Question: Here is my little test application that produces an Excel 2007 XLSX file:
'''
uses
Excel2007;
function CreateExportExcelWorkbook(AApp: ExcelApplication; ALCID: Integer): ExcelWorkbook;
var
OldDefaultSaveFormat: XlFileFormat;
begin
OldDefaultSaveFormat := AApp.DefaultSaveFormat;
AApp.DefaultSaveFormat := xlOpenXMLWorkbook;
try
Result := AApp.Workbooks.Add(xlWBATWorksheet, ALCID);
finally
AApp.DefaultSaveFormat := OldDefaultSaveFormat;
end;
end;
procedure FixTopRows(AApp: ExcelApplication; ARowCount: Integer);
var
ActiveWindow: Window;
begin
ActiveWindow := AApp.ActiveWindow;
ActiveWindow.SplitColumn := 0;
ActiveWindow.SplitRow := ARowCount;
ActiveWindow.FreezePanes := True;
end;
procedure TForm1.Button1Click(Sender: TObject);
const
cRowCount = 200;
cColCount = 10;
var
LCID: Integer;
ExcelApp: ExcelApplication;
Workbook: ExcelWorkbook;
Worksheet: ExcelWorksheet;
i, j: Integer;
FVarArray: Variant;
Cell1, Range: ExcelRange;
begin
LCID := GetUserDefaultLCID;
ExcelApp := CoExcelApplication.Create;
try
ExcelApp.Visible[LCID] := False;
ExcelApp.UserControl := False;
ExcelApp.DisplayAlerts[LCID] := False;
Workbook := CreateExportExcelWorkbook(ExcelApp, LCID);
Worksheet := Workbook.Worksheets.Item[1] as ExcelWorksheet;
FVarArray := VarArrayCreate([0, cRowCount - 1, 0, cColCount - 1], varVariant);
for j := 0 to cColCount - 1 do
FVarArray[0, j] := Format('Column %d', [j]);
for i := 1 to cRowCount - 1 do
for j := 0 to cColCount - 1 do
FVarArray[i, j] := 100 * i + j;
Cell1 := Worksheet.Cells.Range['A1', 'A1'];
Range := Worksheet.Range[Cell1, Cell1.Offset[cRowCount - 1, cColCount - 1]];
Range.Value[EmptyParam] := FVarArray;
VarClear(FVarArray);
Range.EntireColumn.AutoFit;
FixTopRows(ExcelApp, 1);
Range := Worksheet.Range[Cell1, Cell1.Offset[0, cColCount - 1]];
//Range := Cell1.EntireRow;
//Range.AutoFilter(1, 'All', EmptyParam, EmptyParam, True);
Workbook.SaveAs(ExpandFileName('test.xlsx'), EmptyParam, EmptyParam, EmptyParam, EmptyParam, EmptyParam,
xlNoChange, EmptyParam, False, EmptyParam, EmptyParam, EmptyParam, LCID);
finally
ExcelApp.Quit;
end;
end;
'''
Unit 'Excel2007' is the imported Excel 2007 type library. This works fine so far. However I would like to make the header row auto-filtered like in this screenshot:
Unfortunately all my attempts to do this via OLE automation resulted in OLE or Variant exceptions. Any idea how I should proceed?
NB: The data shouldn't be filtered - I just want the drop-down buttons.
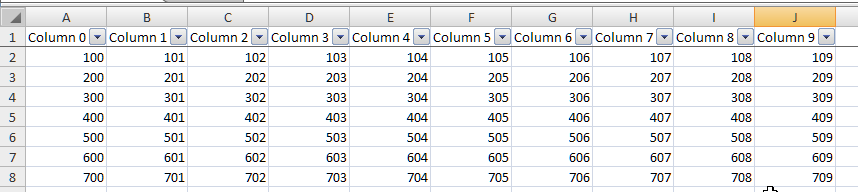
Answer: You need to specify the operator, which you failed to do. For example:
'''
Worksheet.Cells.AutoFilter(1, EmptyParam, xlAnd, EmptyParam, True);
'''
Note that the 'Criteria1' parameter is optional, can be omitted, and defaults to ''All''.